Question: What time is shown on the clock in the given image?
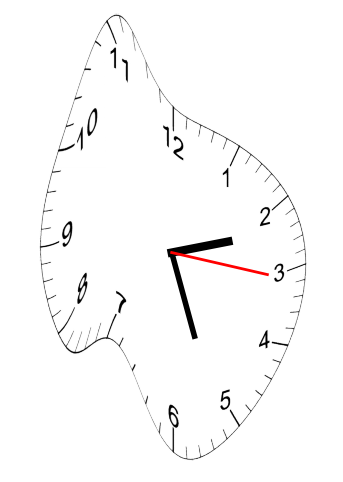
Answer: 02:26:16